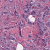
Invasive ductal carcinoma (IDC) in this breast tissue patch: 1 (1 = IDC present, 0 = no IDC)